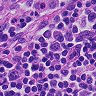
Metastatic tissue present: no